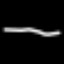
Label: line